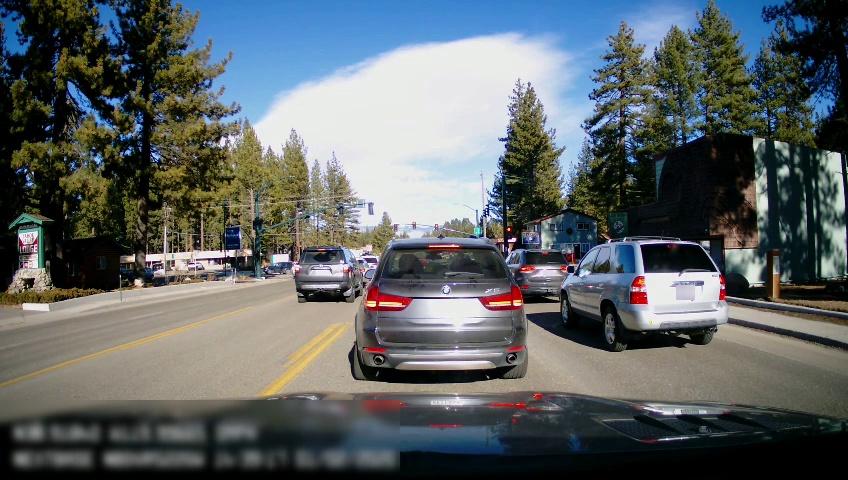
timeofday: Day
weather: Sunny
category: Drivable Space
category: Vehicles | SUV
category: Vehicles | SUV
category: Vehicles | Car
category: Vehicles | SUV
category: Vehicles | SUV
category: Vehicles | SUV
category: Vehicles | SUV
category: Vehicles | Car
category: Vehicles | SUV
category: Lanes | Opposite Lane
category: Lanes | Current Lane
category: Traffic | Lights
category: Traffic | Signs
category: Traffic | Lights
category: Traffic | Lights
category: Traffic | Lights